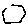
Label: hexagon